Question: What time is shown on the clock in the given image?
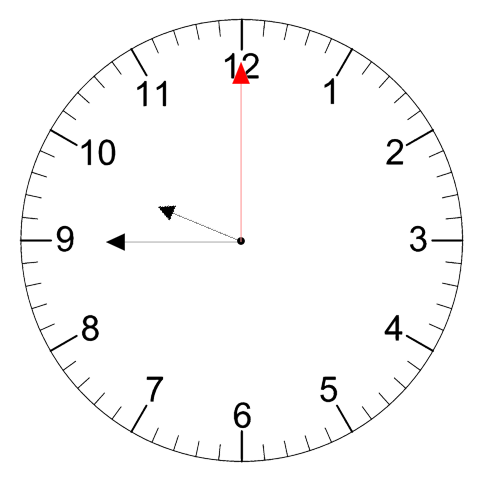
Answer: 09:45:00